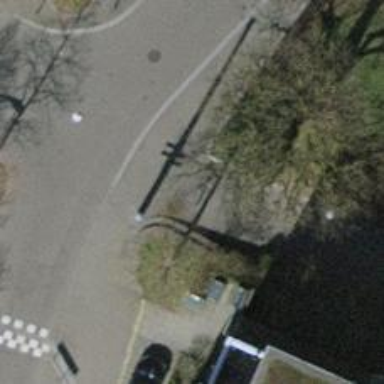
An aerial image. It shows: Bollard.